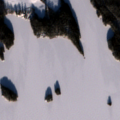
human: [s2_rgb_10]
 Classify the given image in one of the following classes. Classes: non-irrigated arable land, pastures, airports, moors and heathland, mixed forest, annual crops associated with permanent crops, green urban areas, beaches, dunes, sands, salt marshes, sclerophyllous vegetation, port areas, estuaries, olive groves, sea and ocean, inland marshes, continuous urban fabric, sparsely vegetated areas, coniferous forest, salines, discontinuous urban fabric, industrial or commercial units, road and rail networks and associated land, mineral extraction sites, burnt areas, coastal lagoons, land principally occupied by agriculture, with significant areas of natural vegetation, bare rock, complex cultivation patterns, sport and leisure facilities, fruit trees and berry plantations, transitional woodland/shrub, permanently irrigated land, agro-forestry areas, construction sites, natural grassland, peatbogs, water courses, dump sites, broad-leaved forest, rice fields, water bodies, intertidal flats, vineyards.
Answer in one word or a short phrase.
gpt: land principally occupied by agriculture, with significant areas of natural vegetation, coniferous forest, mixed forest, water bodies